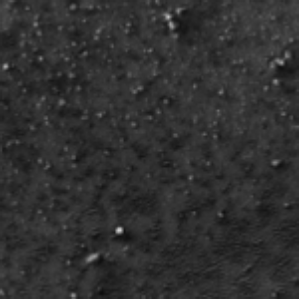
Label: frost